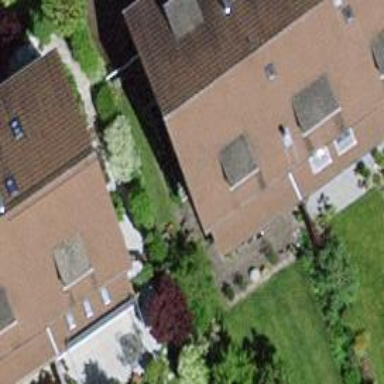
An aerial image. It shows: Simple and straightforward house.